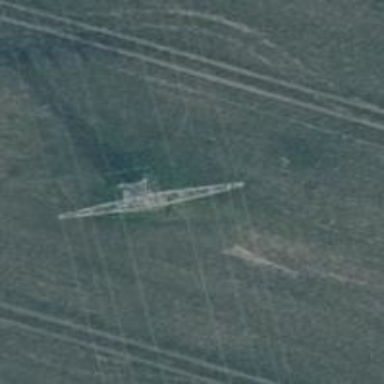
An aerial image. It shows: Power tower.